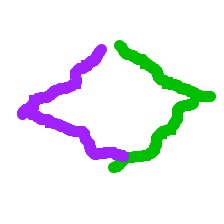
Shape: rhombus